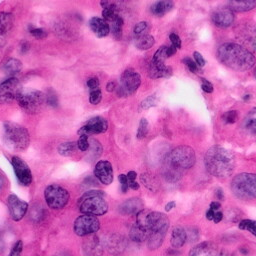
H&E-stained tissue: Pancreatic